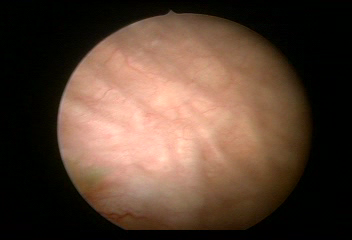
Modality: WLC
Class: Normal mucosa
Bladder cancer association: No